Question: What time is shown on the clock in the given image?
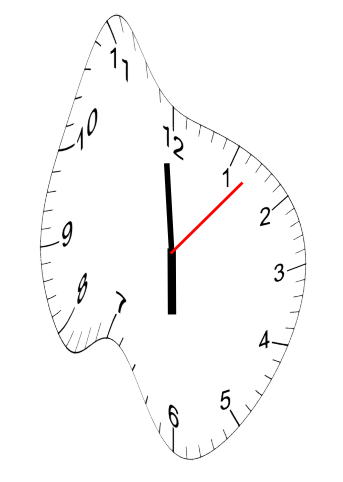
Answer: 05:59:07